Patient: sex M, age 47
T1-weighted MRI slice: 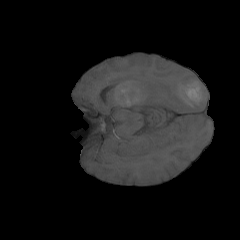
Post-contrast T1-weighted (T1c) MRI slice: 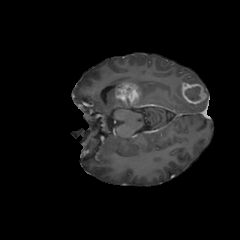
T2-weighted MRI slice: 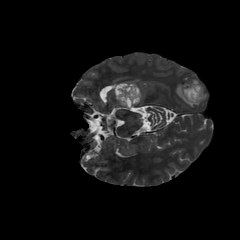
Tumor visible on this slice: yes
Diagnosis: Glioblastoma, IDH-wildtype
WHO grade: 4